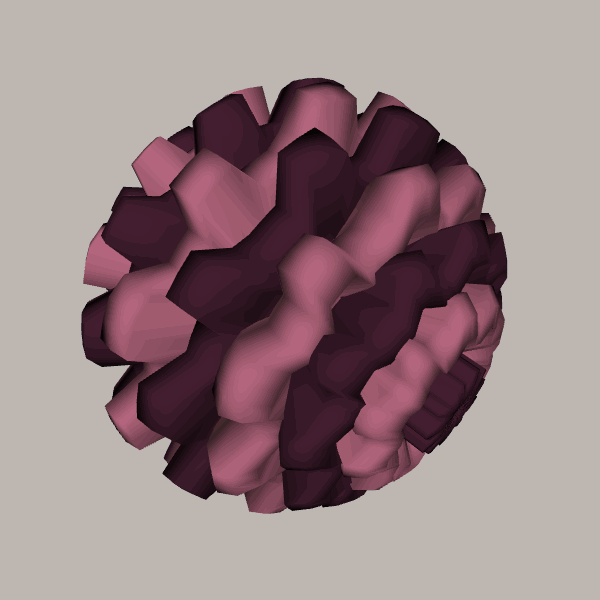
Background: light